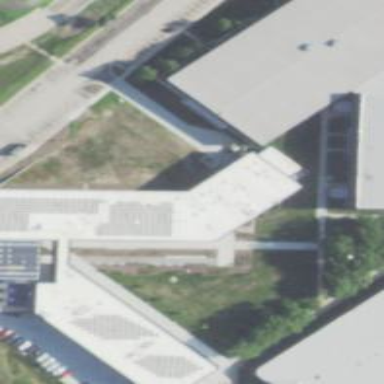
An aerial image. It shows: College building.